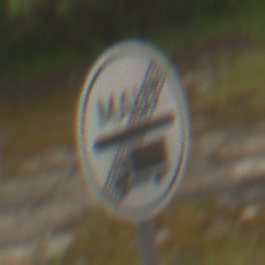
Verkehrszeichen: EndeMautpflicht
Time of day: MorningAfternoon
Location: Outdoor (Nature)
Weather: Overcast
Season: NotSpecified
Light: Natural